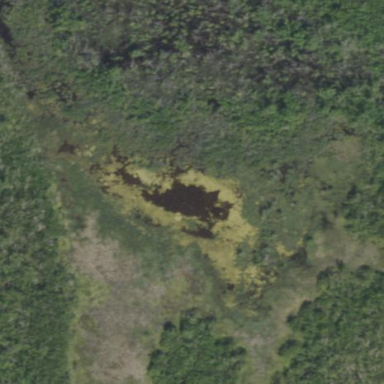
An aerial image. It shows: Beautiful wet meadow natural wetland.